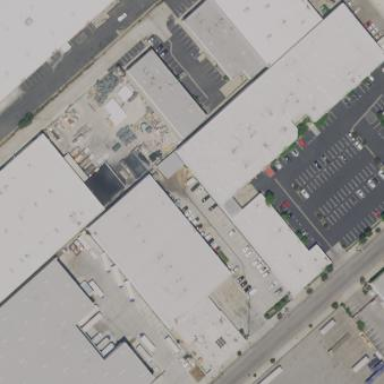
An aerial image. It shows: Warehouse.